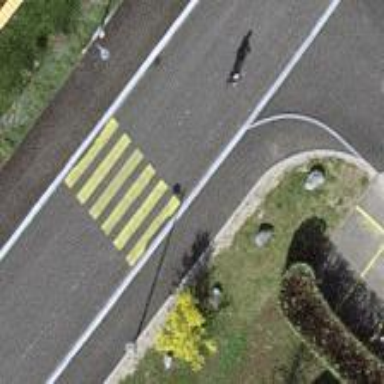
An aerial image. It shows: Zebra crossing on the road.